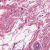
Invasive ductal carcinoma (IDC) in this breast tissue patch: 0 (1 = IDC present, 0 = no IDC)